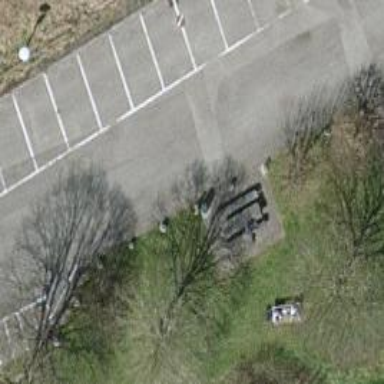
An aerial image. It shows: Picnic table located in leisure land area.